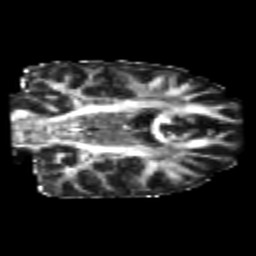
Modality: FA
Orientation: coronal
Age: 23
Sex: female
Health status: healthy
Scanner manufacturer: philips
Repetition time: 7.477 s
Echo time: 0.08753 s